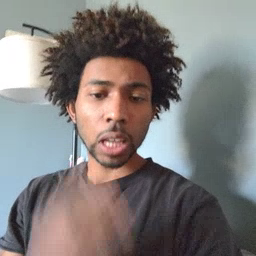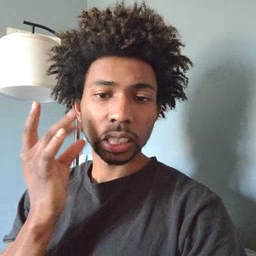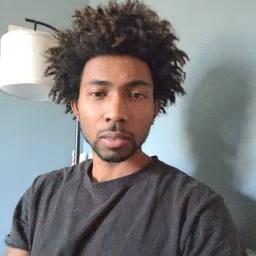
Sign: kitty